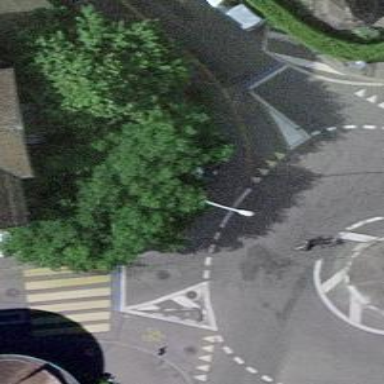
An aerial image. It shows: Kerb serving as barrier.